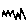
Label: zigzag